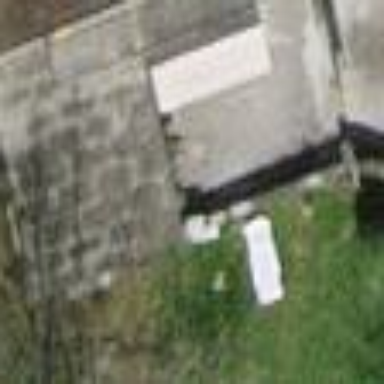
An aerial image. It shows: Detached building with flat roof.